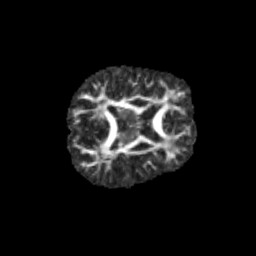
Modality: FA
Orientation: axial
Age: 10
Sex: female
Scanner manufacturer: siemens
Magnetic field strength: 3 T
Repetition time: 3.8 s
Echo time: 0.07 s